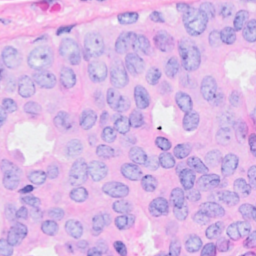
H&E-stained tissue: Breast